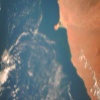
Label: water